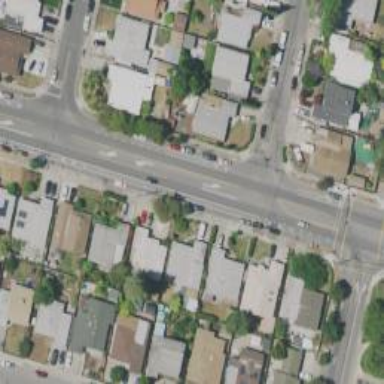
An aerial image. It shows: Secondary road bordered by residential properties.